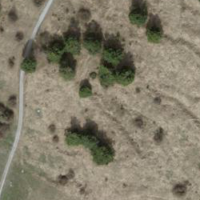
EUNIS habitat code: 52
Species observed at this site:
Ononis spinosa